Question: So as an example I have this structure with pages in a website. The thing is I have to get these items in a dropdown list, but they have to intend based on their parent.
- - -
The problem is that the middle loop (the foreach) has to keep on looping as long as there are subitems for that level, print them and for each level an extra intend "_" has to be added.
I have been trying to solve this for hours and I've lost my thinking and I can't seem to figure out what has to happen to be able to do this.
Any help is welcome! Thanks in advance:
Testdata below:

I'm using the following code to go to the second level:
'''
$items = loadSubItems(0); // returns 9 16 20
$intend = "";
foreach($items as $item) {
$subitems = loadSubItems($item);
if(count($subitems) > 0) {
echo $intend.$item." has subitems: <br />";
$intend .= "_";
foreach($subitems as $subitem) {
echo $intend.$subitem."<br />";
}
} else {
echo "<br />".$item." has no subitems <br />";
}
}
'''
This code has output:
'''
9 has no subitems
16 has subitems:
_17
_18
_19
20 has no subitems
'''
edit: So what I want as a result would be:
> '''
9 has no subitems
16 has subitems:
_17
__21
___22
__23
___24
_18
_19
20 has no subitems
'''
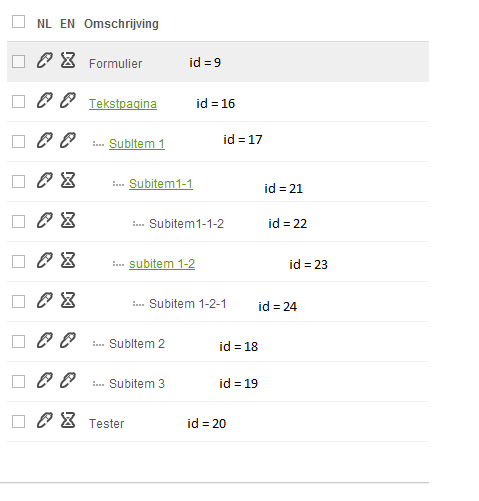
Answer: Check out this little function I wrote. It does exactly what you need.. This is the recursive method. You can check it out for any levels.
'''
<?php
function arrayRec($array, $intent) {
$intent .= "_";
foreach($array as $key=>$value) {
echo $intent.$key."</br>";
arrayRec($value, $intent);
}
}
$tree = array("1" => array("11" => array(), "12" => array(), "13" => array()), "2" => array(), "3" => array("31" => array("311" => array()), "32" => array()), "4");
arrayRec($tree);
?>
'''
This results in something like:
'''
_1
__11
__12
__13
_2
_3
__31
___311
__32
_4
'''